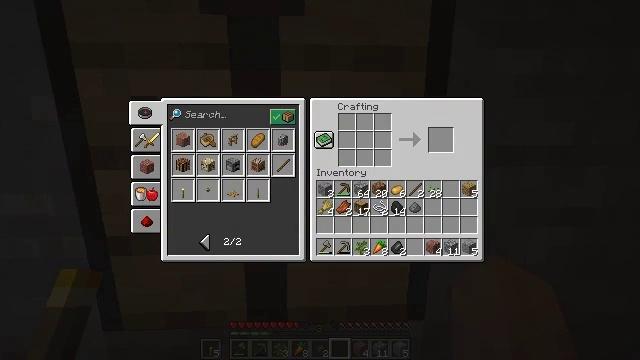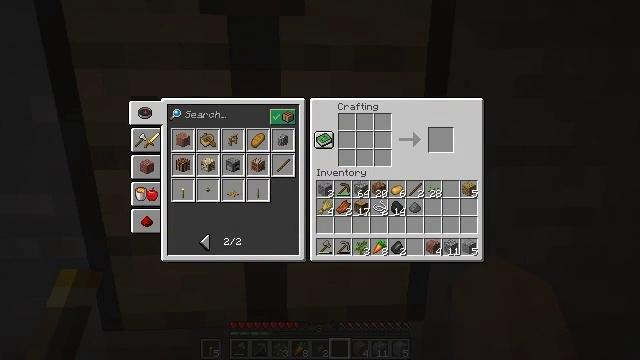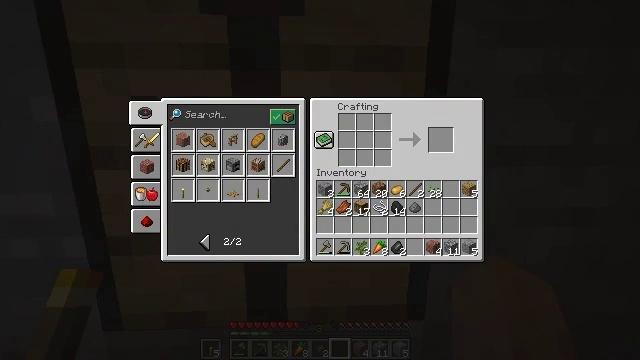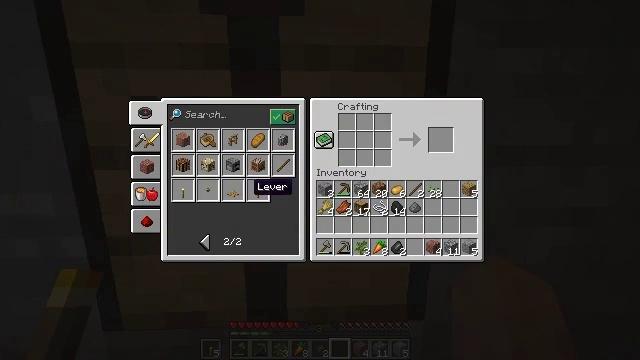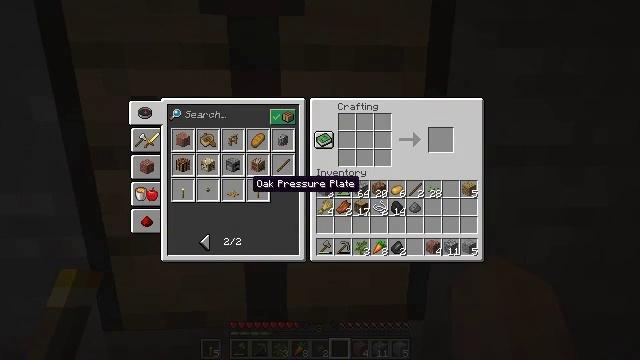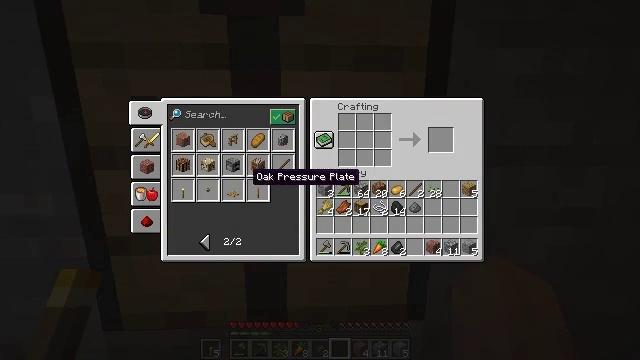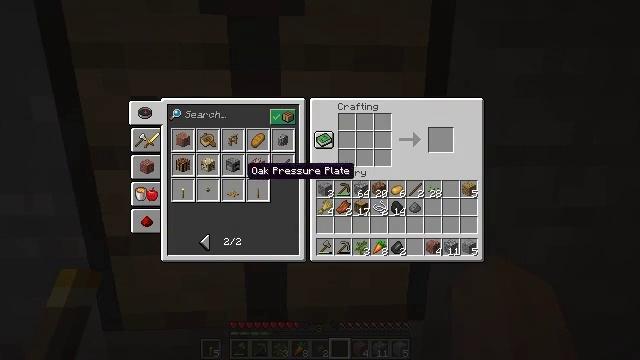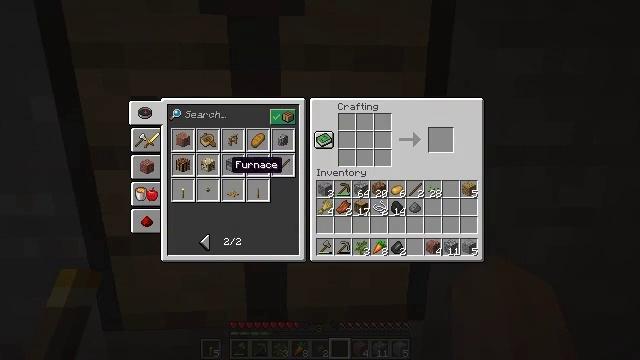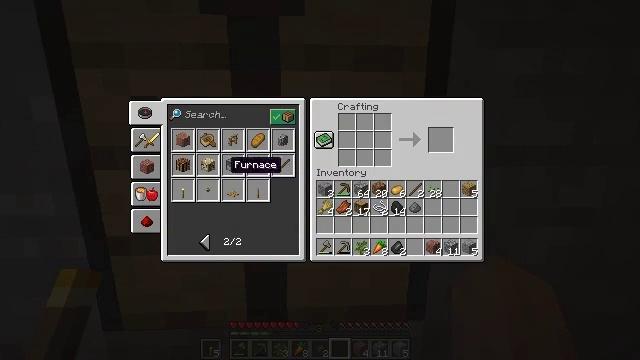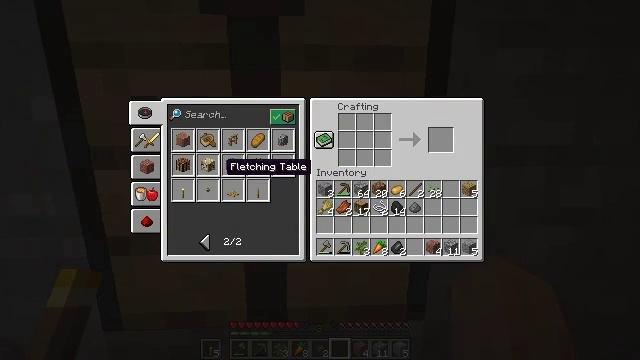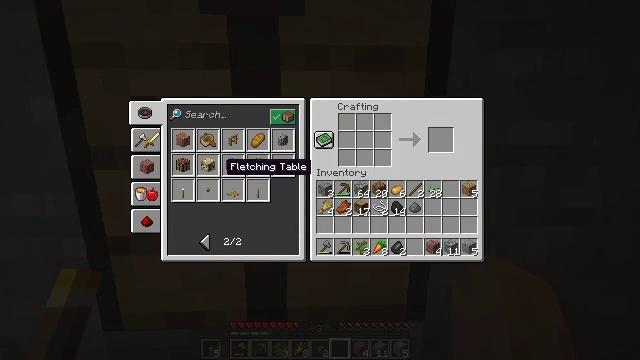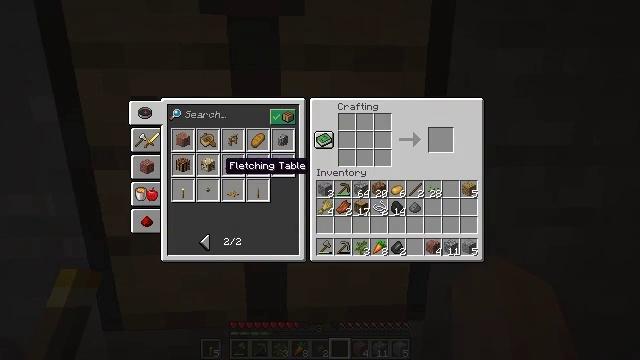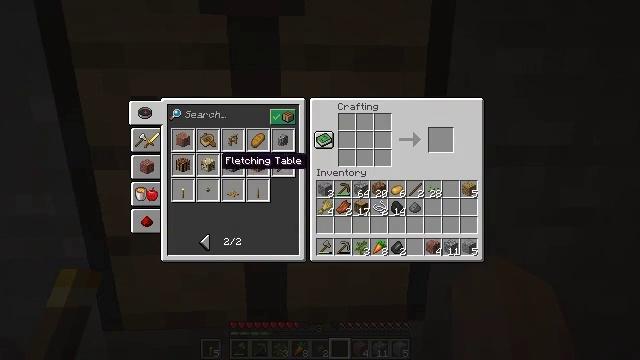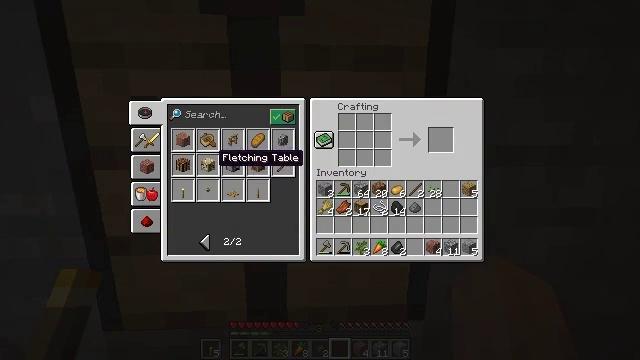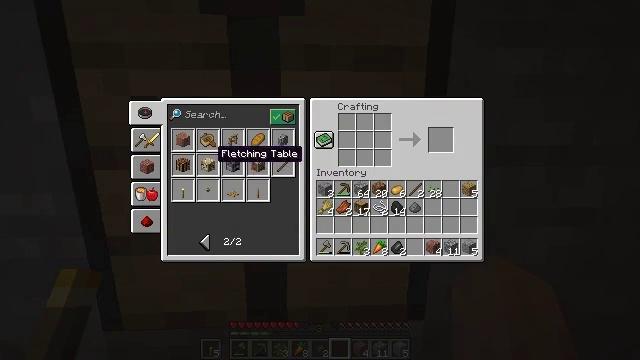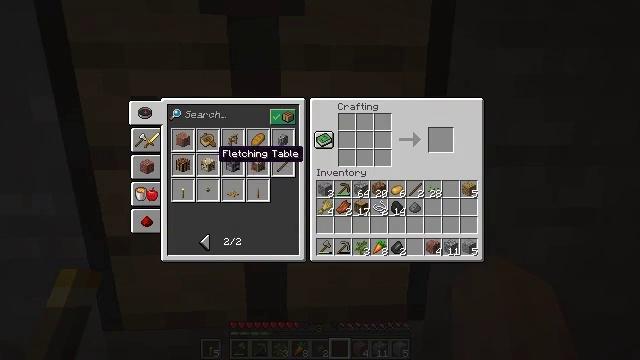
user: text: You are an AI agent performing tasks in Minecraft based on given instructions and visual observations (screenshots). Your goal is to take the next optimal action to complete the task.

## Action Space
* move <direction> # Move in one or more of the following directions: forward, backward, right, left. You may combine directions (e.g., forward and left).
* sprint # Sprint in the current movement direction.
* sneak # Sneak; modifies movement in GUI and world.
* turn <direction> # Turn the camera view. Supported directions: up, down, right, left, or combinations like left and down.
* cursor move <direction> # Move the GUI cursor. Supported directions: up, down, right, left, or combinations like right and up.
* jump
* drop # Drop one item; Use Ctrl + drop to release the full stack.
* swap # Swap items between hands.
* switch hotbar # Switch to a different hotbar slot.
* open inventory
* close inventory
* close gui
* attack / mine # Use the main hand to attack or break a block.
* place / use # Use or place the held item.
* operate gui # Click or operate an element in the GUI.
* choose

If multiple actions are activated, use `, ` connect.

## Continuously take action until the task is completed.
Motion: motion action
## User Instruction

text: Mix dirt with gravel to create coarse dirt in the crafting table.
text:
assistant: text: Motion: cursor move left
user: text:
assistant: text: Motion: cursor move left and up
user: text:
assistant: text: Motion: cursor move left and up
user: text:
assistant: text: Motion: no_op
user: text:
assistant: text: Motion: cursor move up
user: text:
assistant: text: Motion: no_op
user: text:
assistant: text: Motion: cursor move left
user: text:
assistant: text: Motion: no_op
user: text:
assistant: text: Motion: no_op
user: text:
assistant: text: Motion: no_op
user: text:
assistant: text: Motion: no_op
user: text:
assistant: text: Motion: no_op
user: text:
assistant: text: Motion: no_op
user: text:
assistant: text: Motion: no_op
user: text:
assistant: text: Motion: no_op
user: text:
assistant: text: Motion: cursor move right
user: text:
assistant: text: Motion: cursor move right and down
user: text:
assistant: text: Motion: cursor move down
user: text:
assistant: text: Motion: no_op
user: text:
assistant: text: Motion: no_op
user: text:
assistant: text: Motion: no_op
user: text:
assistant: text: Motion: no_op
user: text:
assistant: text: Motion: no_op
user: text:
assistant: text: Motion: no_op
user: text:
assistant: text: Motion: cursor move up
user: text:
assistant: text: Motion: cursor move up
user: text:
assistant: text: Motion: no_op
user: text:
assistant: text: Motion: cursor move right
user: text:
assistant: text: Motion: sneak, cursor move right and down
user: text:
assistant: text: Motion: sneak